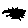
Label: sun